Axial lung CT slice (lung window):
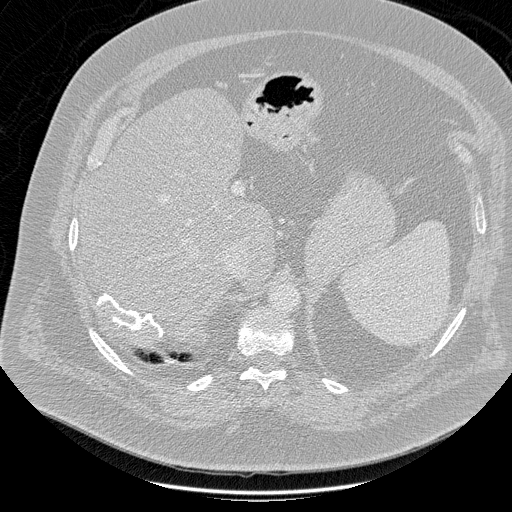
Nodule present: no